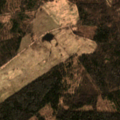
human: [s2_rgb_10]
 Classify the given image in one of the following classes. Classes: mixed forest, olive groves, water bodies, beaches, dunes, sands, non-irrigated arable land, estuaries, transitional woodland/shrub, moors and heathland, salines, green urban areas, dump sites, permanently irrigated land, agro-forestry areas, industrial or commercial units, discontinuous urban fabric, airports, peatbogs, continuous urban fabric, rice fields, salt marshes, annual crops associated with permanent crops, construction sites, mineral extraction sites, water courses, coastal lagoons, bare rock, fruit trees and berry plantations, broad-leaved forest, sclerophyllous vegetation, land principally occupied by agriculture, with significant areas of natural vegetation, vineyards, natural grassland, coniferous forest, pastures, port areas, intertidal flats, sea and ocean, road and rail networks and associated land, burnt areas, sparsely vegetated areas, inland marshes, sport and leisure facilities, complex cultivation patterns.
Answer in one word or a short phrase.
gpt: pastures, coniferous forest, mixed forest, transitional woodland/shrub